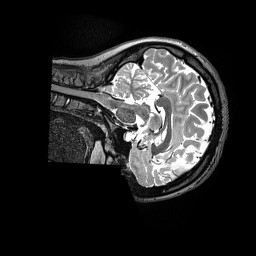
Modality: T2w
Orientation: sagittal
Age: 17
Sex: female
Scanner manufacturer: siemens
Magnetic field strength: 3 T
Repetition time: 3.2 s
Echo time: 0.564 s